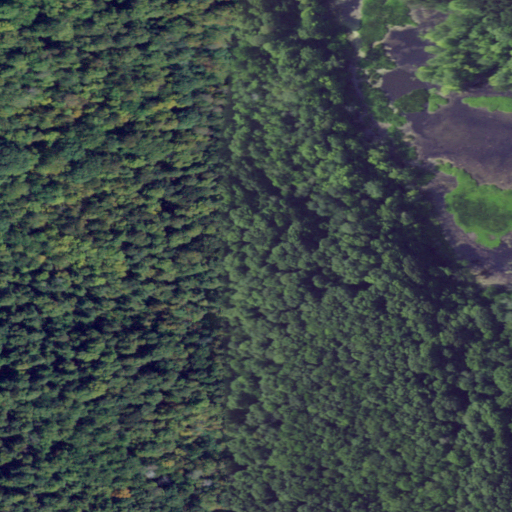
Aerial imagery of mountain in New York named Worden Hill containing deciduous forest, woody wetlands, herbaceous wetlands, open water, and evergreen forest